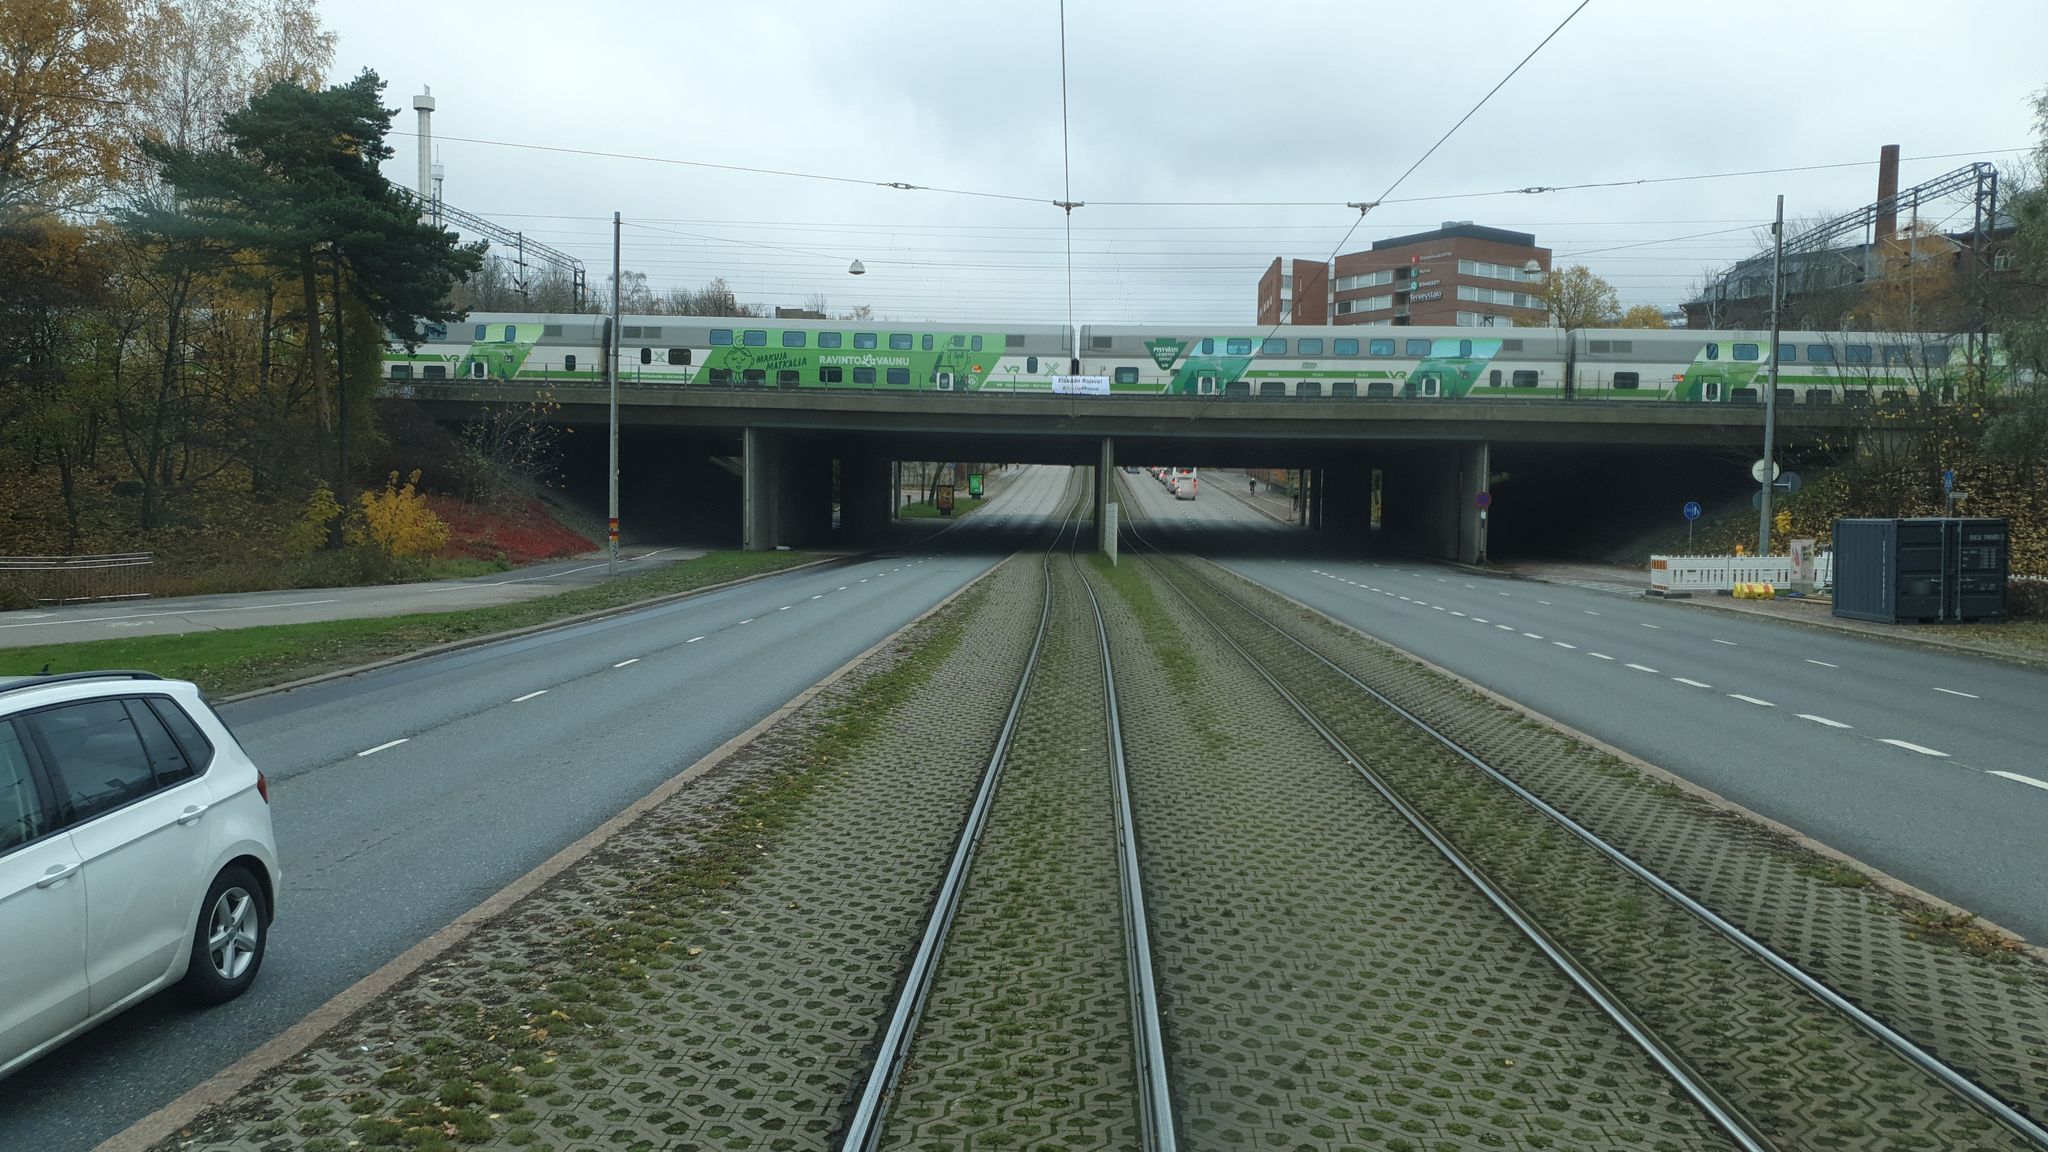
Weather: cloudy
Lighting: day
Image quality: good
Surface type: railway
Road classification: primary
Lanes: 2
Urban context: urban centre
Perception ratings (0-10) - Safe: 1.88, Lively: 3.38, Beautiful: 3.03, Boring: 3.31, Depressing: 7.48, Wealthy: 6.23